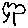
Label: tree